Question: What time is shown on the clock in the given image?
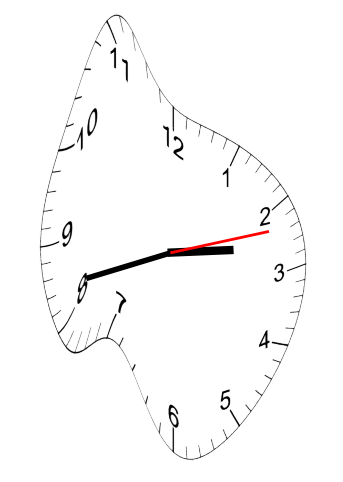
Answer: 02:42:12